Question: I am trying display images on webpage, where image path stored in database and images is stored in server.But i am not able to display those images using following codes, so pls somebody help me with this issue,..
'''
<form method="post" enctype="multipart/form-data" action="file_upload.php">
<table>
<?php
$dbhost = 'xxxxxxxx';
$dbuser = 'xxxxxxxxx';
$dbpass = 'xxxxxxxxxx';
$db_name = 'xxxxxxxxxx';
$tbl_name = 'imagetype1';
$conn = mysql_connect($dbhost, $dbuser, $dbpass);
if(! $conn )
{
die('Could not connect: ' . mysql_error());
}
mysql_select_db("$db_name")or die("cannot select DB");
$query1 = mysql_query("select * from '$tbl_name' where id='1'"); //Error
$rows1 = mysql_fetch_array($query1);
$path1 = $rows1['image'];
$query2 = mysql_query("select * from '$tbl_name' where id='2'"); //Error
$rows2 = mysql_fetch_array($query2);
$path2 = $rows2['image'];
$query3 = mysql_query("select * from '$tbl_name' where id='3'"); //Error
$rows3 = mysql_fetch_array($query3);
$path3 = $rows3['image'];
echo '<tr><td><img src="$path1"></td>' ;
echo '<td><img src="$path2"></td>' ;
echo '<td><img src="$path3"></td></tr>' ;
?>
</form>
</table>
'''
> You have an error in your SQL syntax; check the manual that corresponds to your MySQL server version for the right syntax to use near ''imagetype1' where id='1'' at line 1

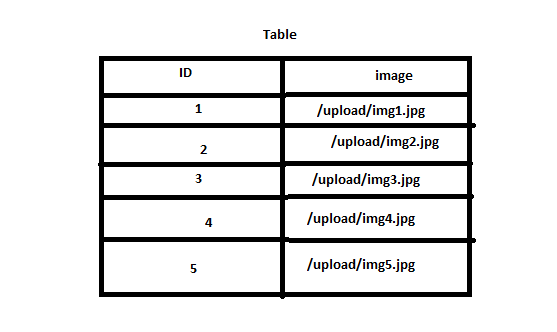
Answer: Change
'''
mysql_query("select * from '$tbl_name' where id='1'");
'''
to
'''
mysql_query("select * from ".$tbl_name." where id='1'");
'''